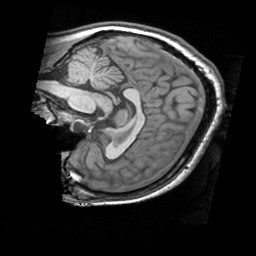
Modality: T1w
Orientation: sagittal
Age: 23
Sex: male
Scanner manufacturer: siemens
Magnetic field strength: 3 T
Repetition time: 1.62 s
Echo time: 0.003 s